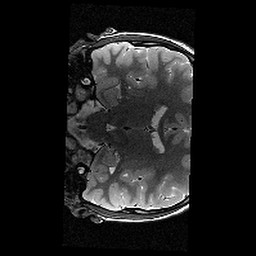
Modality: T2w
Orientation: coronal
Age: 11
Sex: male
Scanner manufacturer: siemens
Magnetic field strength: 3 T
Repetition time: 8.46 s
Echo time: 0.067 s